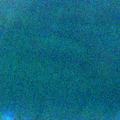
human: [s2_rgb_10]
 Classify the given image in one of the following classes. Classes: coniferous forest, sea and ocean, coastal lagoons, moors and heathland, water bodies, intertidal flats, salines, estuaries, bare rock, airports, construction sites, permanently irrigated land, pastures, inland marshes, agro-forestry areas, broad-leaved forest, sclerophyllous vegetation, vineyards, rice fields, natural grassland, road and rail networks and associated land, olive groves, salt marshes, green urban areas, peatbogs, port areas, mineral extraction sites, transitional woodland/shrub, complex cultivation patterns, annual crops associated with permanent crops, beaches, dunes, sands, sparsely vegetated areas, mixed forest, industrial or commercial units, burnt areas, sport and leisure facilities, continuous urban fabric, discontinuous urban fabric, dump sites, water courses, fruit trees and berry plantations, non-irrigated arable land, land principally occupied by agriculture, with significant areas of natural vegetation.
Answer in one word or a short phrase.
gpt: sea and ocean